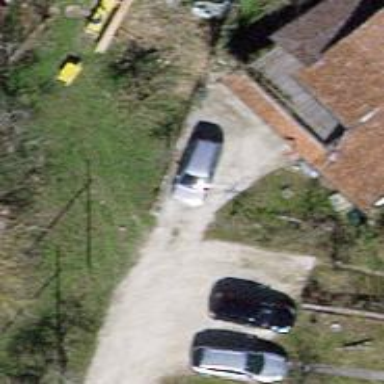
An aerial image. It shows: Driveway leading to service road.